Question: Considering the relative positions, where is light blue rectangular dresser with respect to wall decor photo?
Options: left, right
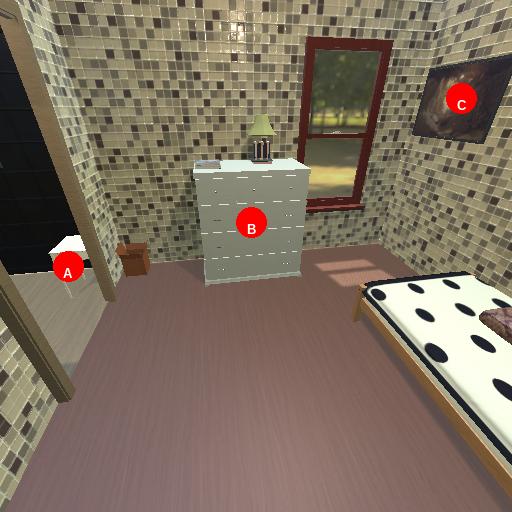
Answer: left